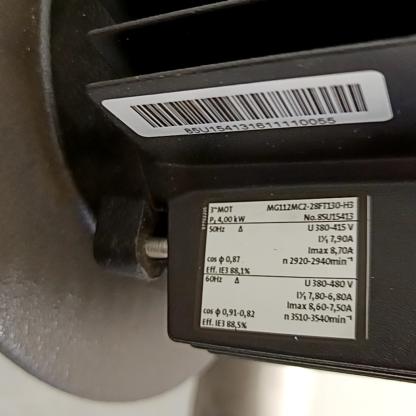
Klasa: tabliczka-znamionowa